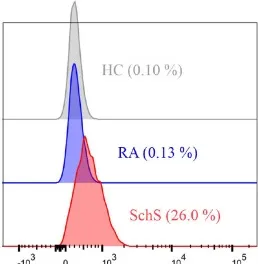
Analysis of the phosphorylation of IRAK-4 and STAT-3 in B cells and Monocytes. (C,D) IRAK-4 in monocytes.
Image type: pathology (immunostaining)